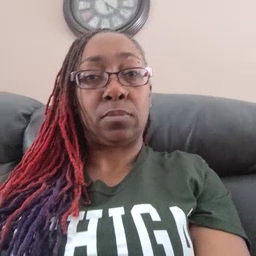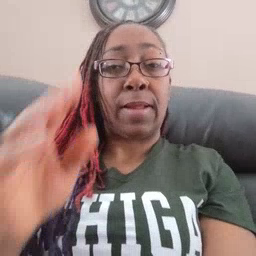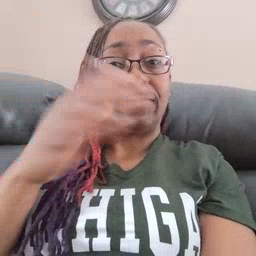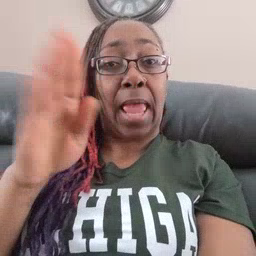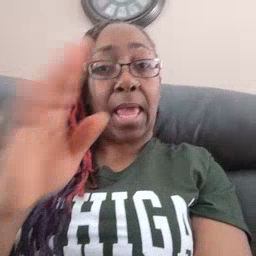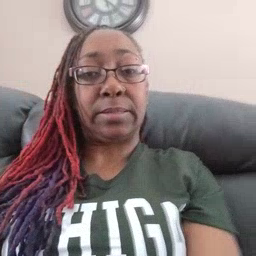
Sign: flag